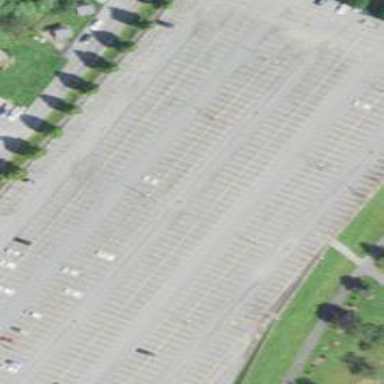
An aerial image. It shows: Parking area with asphalt surface.